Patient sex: F
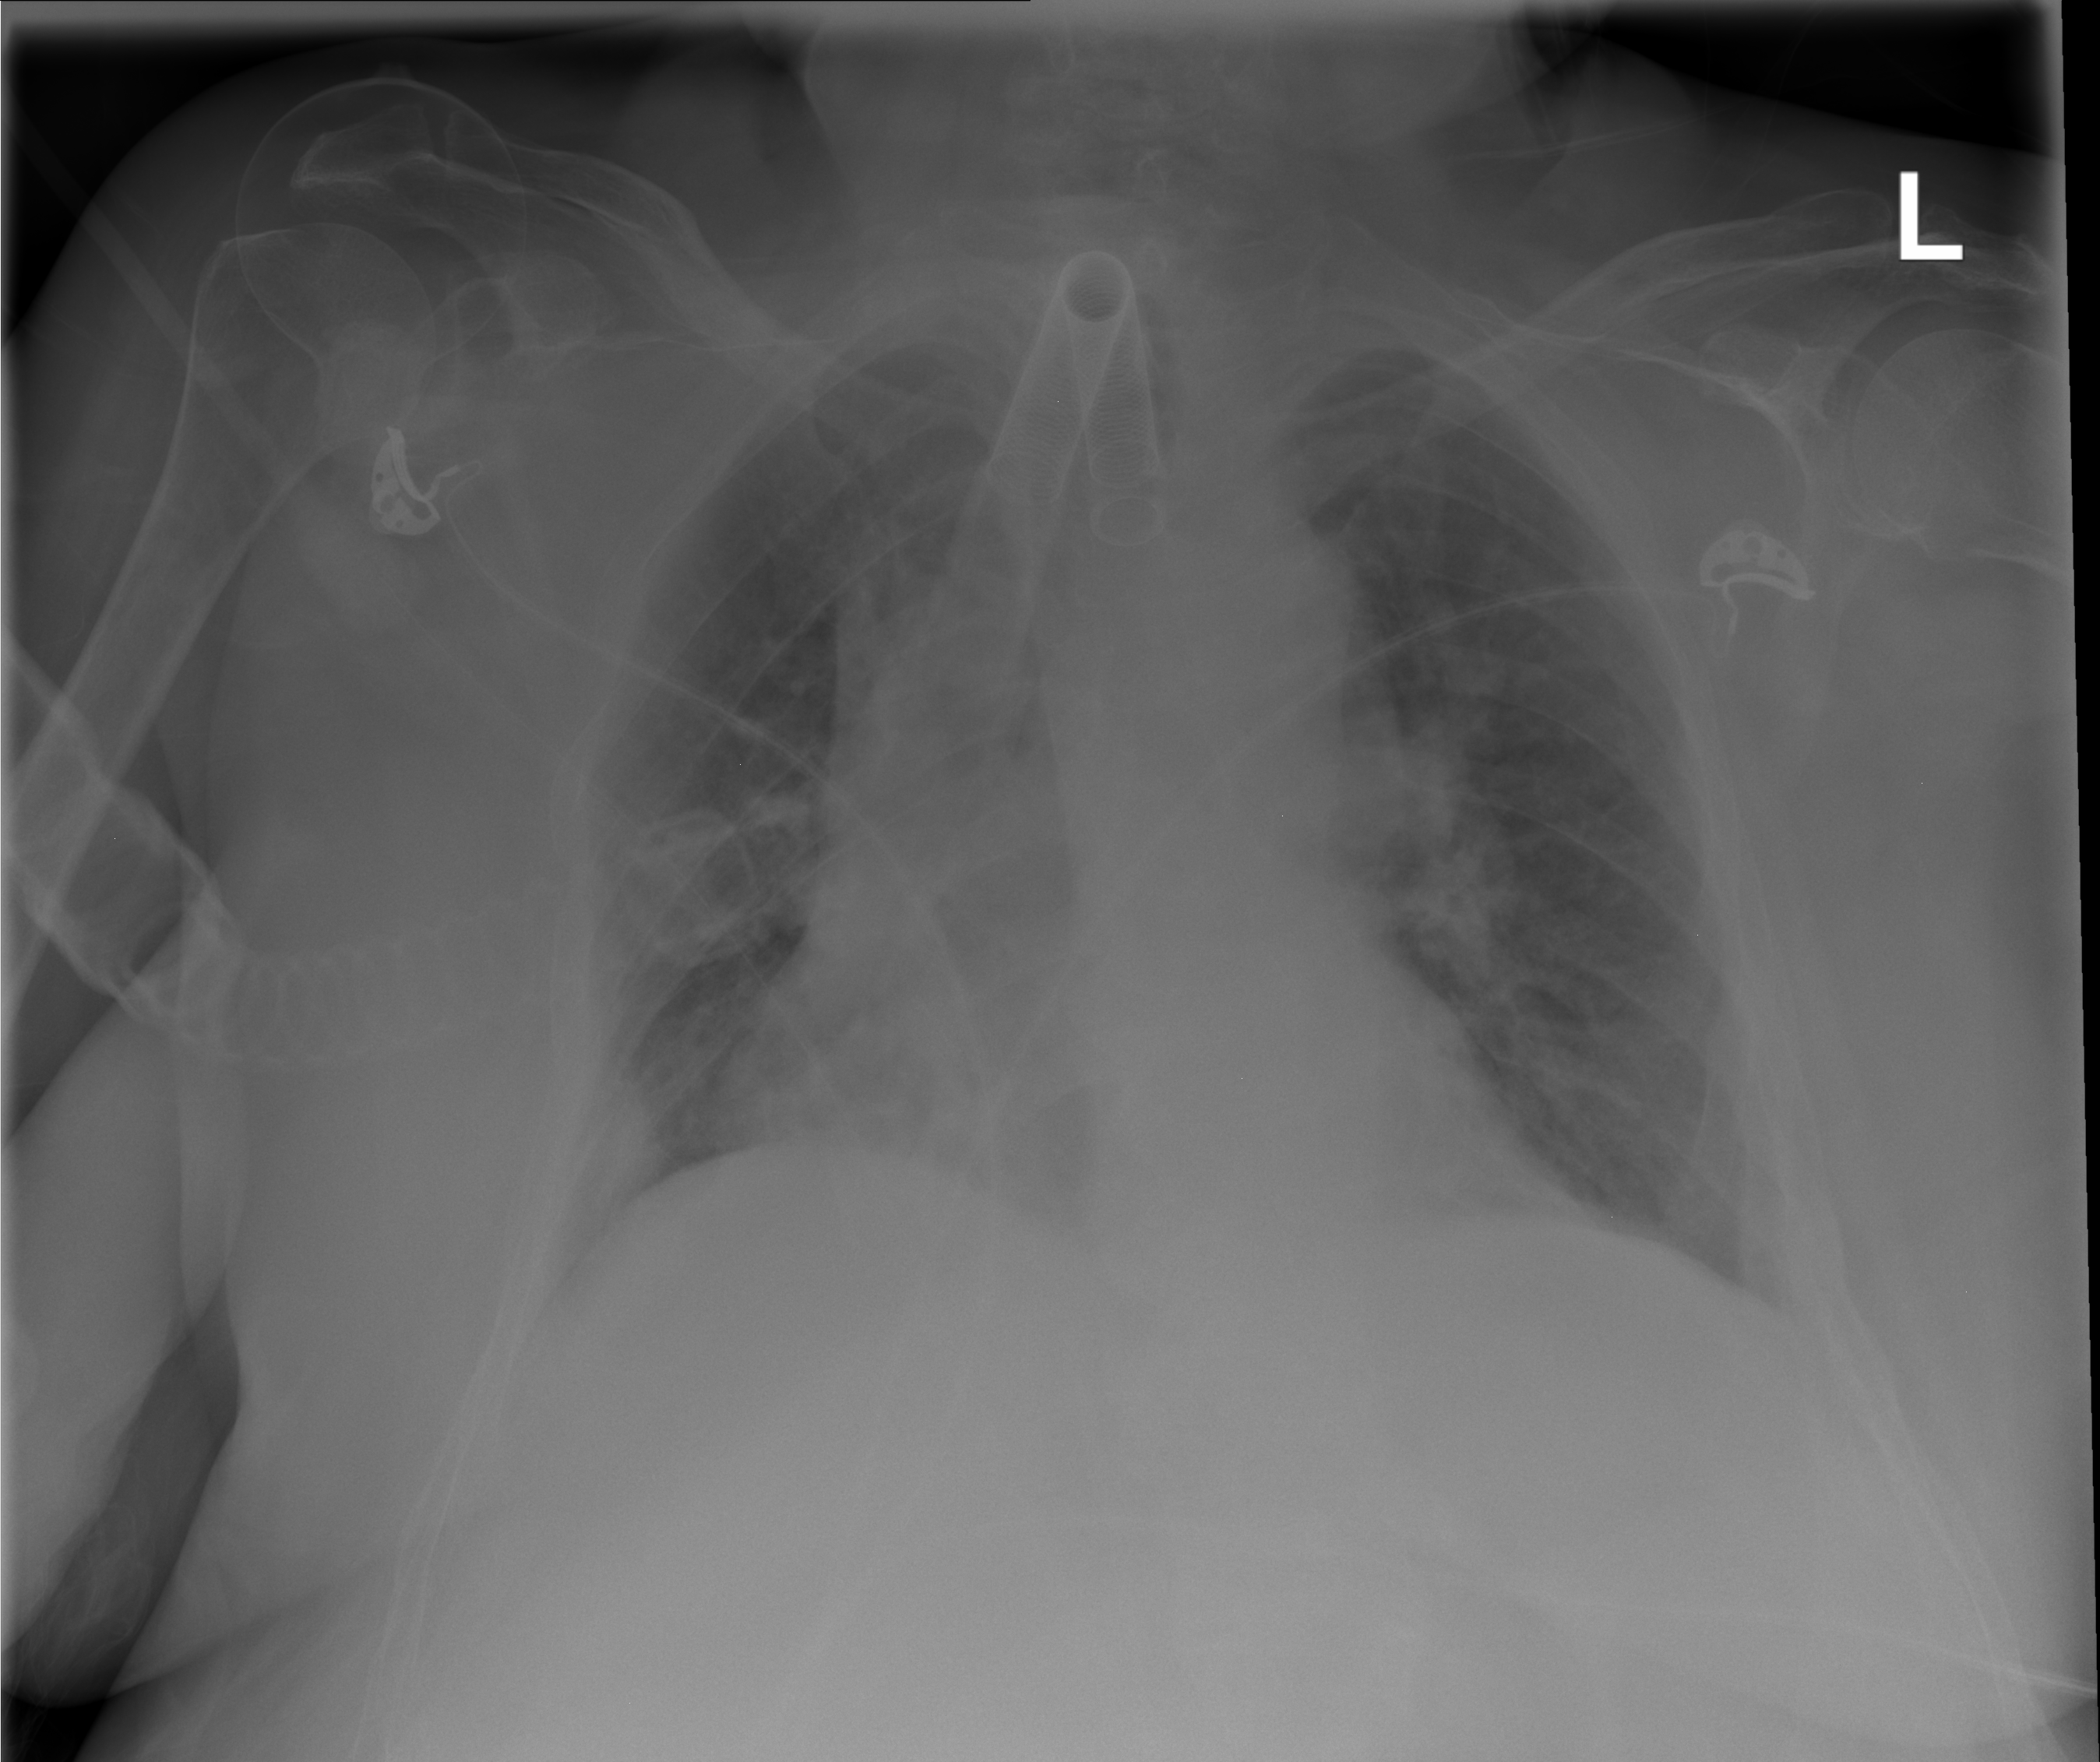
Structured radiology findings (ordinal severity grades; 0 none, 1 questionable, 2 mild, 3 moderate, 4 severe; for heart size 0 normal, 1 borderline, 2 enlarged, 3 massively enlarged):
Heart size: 0
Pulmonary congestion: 0
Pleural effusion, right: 1
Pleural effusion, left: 1
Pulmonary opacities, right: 0
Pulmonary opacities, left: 0
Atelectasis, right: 2
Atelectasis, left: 2